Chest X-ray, AP view. Patient: 44 years old, sex F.
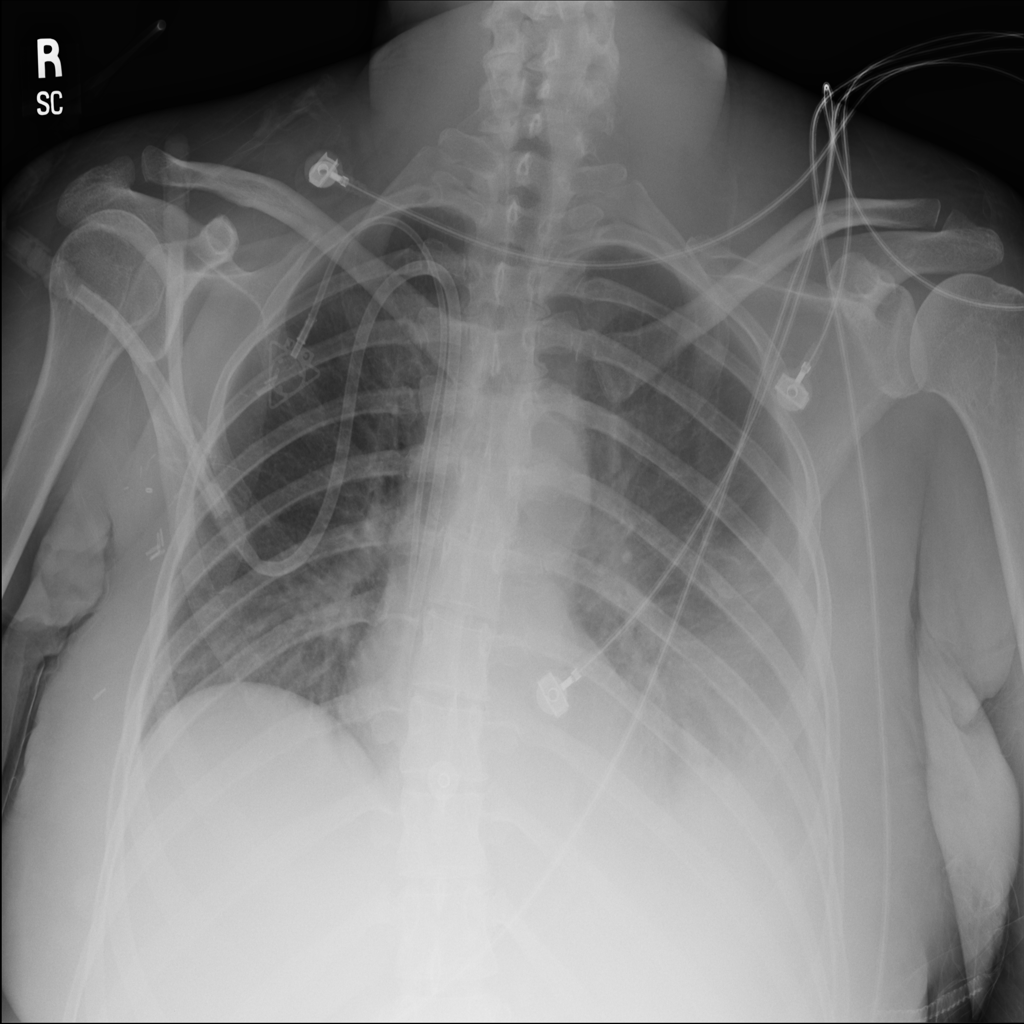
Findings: Consolidation